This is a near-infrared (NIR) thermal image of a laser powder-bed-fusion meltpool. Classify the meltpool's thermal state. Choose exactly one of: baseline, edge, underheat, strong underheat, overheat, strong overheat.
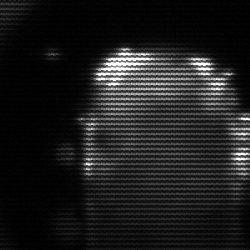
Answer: baseline